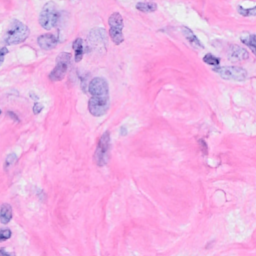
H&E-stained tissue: Breast